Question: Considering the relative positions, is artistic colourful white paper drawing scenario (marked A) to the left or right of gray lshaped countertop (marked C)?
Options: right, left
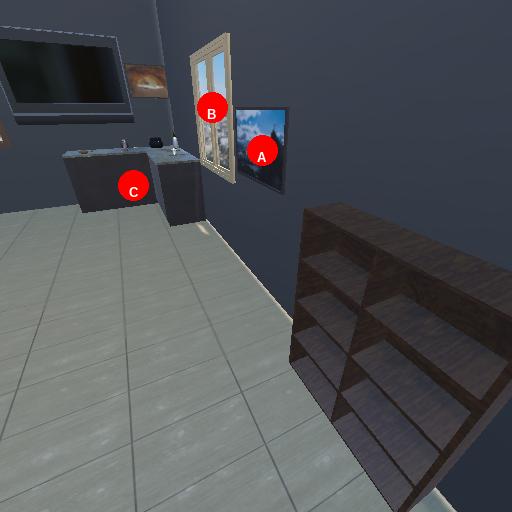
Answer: right